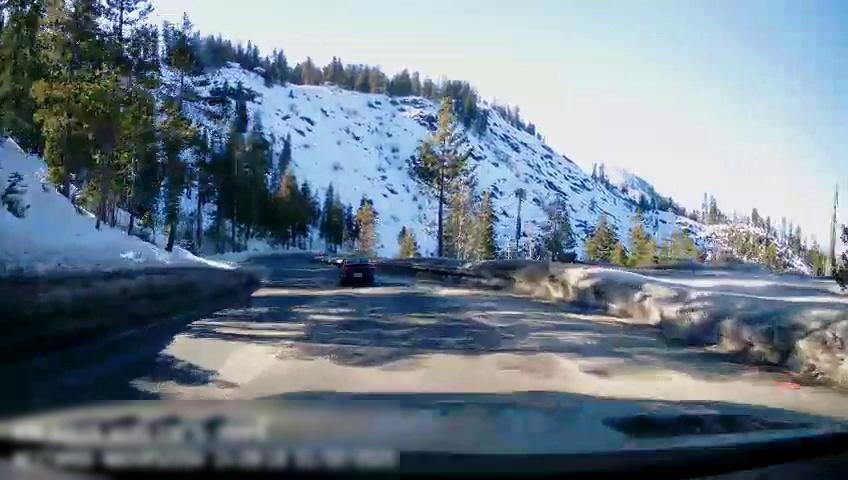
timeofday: Day
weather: Sunny
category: Drivable Space
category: Vehicles | Car
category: Lanes | Opposite Lane